Interaction volume radius: 5 \u00c5
Interaction volume height: 20 \u00c5
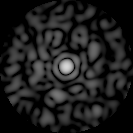
Disorder parameter: 0.8063